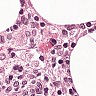
Metastatic tissue present: no